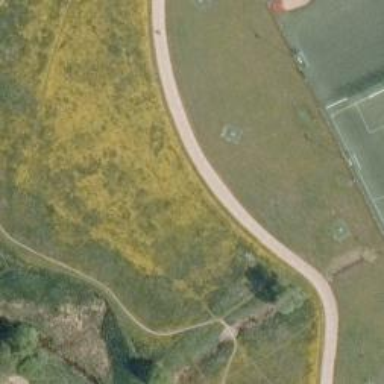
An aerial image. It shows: Disc golf hole.